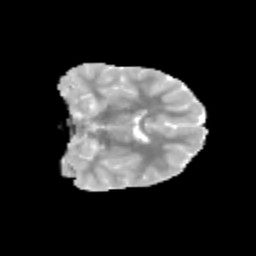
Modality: MD
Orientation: coronal
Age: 10
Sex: female
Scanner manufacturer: siemens
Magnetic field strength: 3 T
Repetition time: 3.8 s
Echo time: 0.07 s